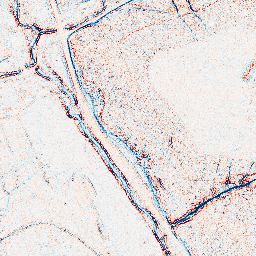
Category: classical
Decomposition family: uniform
Decomposition parameters: size: 3
Upsampling method: regularized
Upsampling parameters: scale: 2
lambda_reg: 0.01
Upsampling scale: 2